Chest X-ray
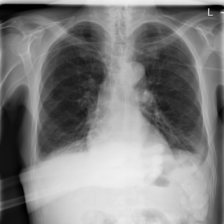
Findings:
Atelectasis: negative
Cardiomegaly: negative
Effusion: positive
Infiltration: negative
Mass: negative
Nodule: negative
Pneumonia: negative
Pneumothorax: negative
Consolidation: negative
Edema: negative
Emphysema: negative
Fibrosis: negative
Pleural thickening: negative
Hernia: negative